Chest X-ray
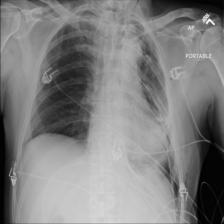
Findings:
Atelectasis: negative
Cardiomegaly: negative
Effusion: negative
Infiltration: negative
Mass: negative
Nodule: negative
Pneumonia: negative
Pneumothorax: positive
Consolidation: negative
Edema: negative
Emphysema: positive
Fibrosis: negative
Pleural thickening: negative
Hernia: negative